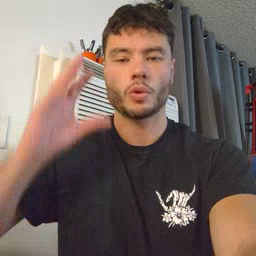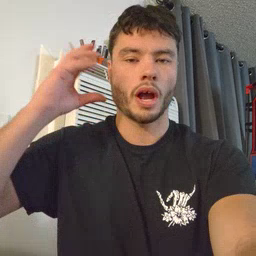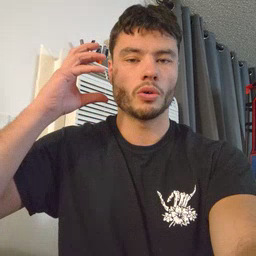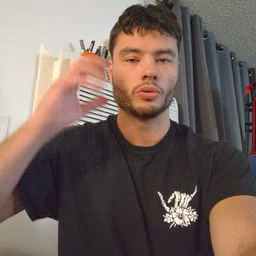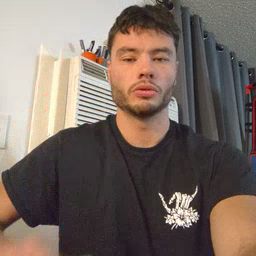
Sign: radio